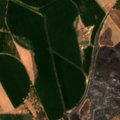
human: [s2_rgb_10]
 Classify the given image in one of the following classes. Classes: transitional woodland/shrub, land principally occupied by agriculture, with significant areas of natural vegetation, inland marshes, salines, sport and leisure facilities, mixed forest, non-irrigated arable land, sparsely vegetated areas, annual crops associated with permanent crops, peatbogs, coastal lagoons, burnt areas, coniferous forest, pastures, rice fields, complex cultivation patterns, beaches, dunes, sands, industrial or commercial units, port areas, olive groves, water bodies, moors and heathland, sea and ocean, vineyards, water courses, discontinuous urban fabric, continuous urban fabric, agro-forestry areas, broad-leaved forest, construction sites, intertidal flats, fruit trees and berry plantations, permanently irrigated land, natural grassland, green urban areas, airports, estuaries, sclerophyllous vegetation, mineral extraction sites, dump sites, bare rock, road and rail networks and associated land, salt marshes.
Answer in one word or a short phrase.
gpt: permanently irrigated land, olive groves, complex cultivation patterns, broad-leaved forest